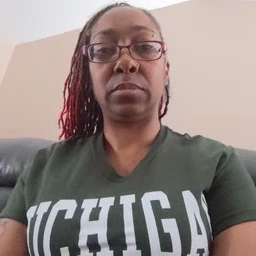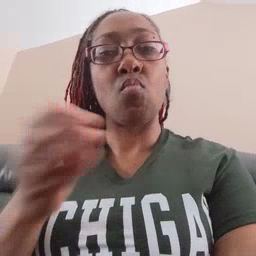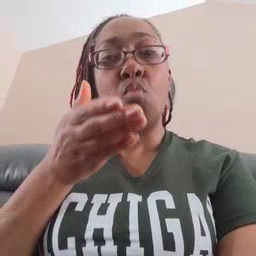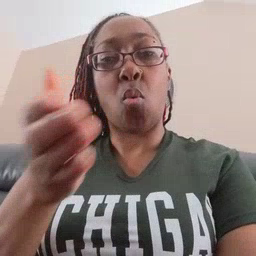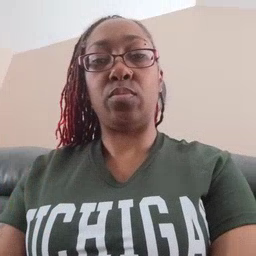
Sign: boat